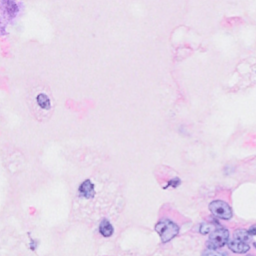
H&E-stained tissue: Breast